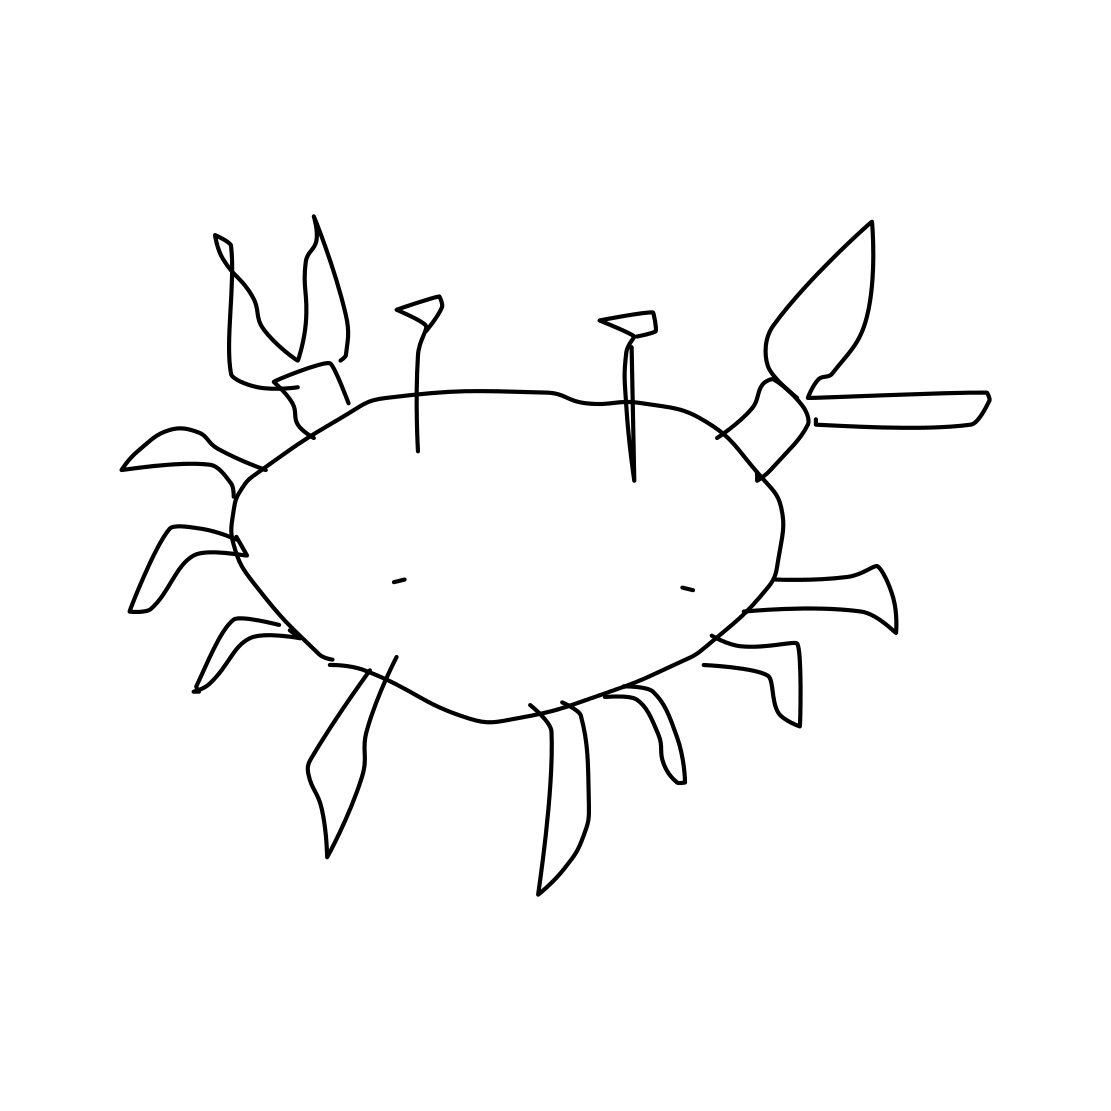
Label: crab